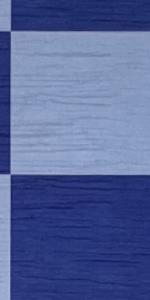
Label: Empty